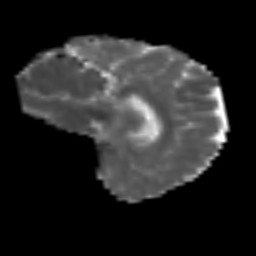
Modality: MD
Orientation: sagittal
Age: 46
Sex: male
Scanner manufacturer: siemens
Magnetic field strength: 3 T
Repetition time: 3.2 s
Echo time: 0.081 s